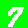
Digit: 7